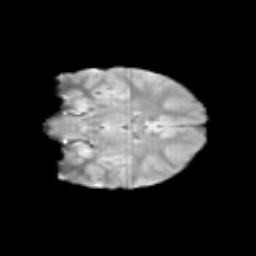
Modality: T2w
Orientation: coronal
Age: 11
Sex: male
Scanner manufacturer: siemens
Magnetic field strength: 3 T
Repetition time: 3.8 s
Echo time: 0.07 s